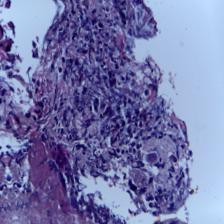
Diagnosis: OSCC